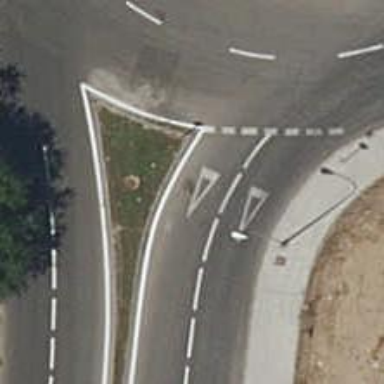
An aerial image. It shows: Road with "give way" sign.